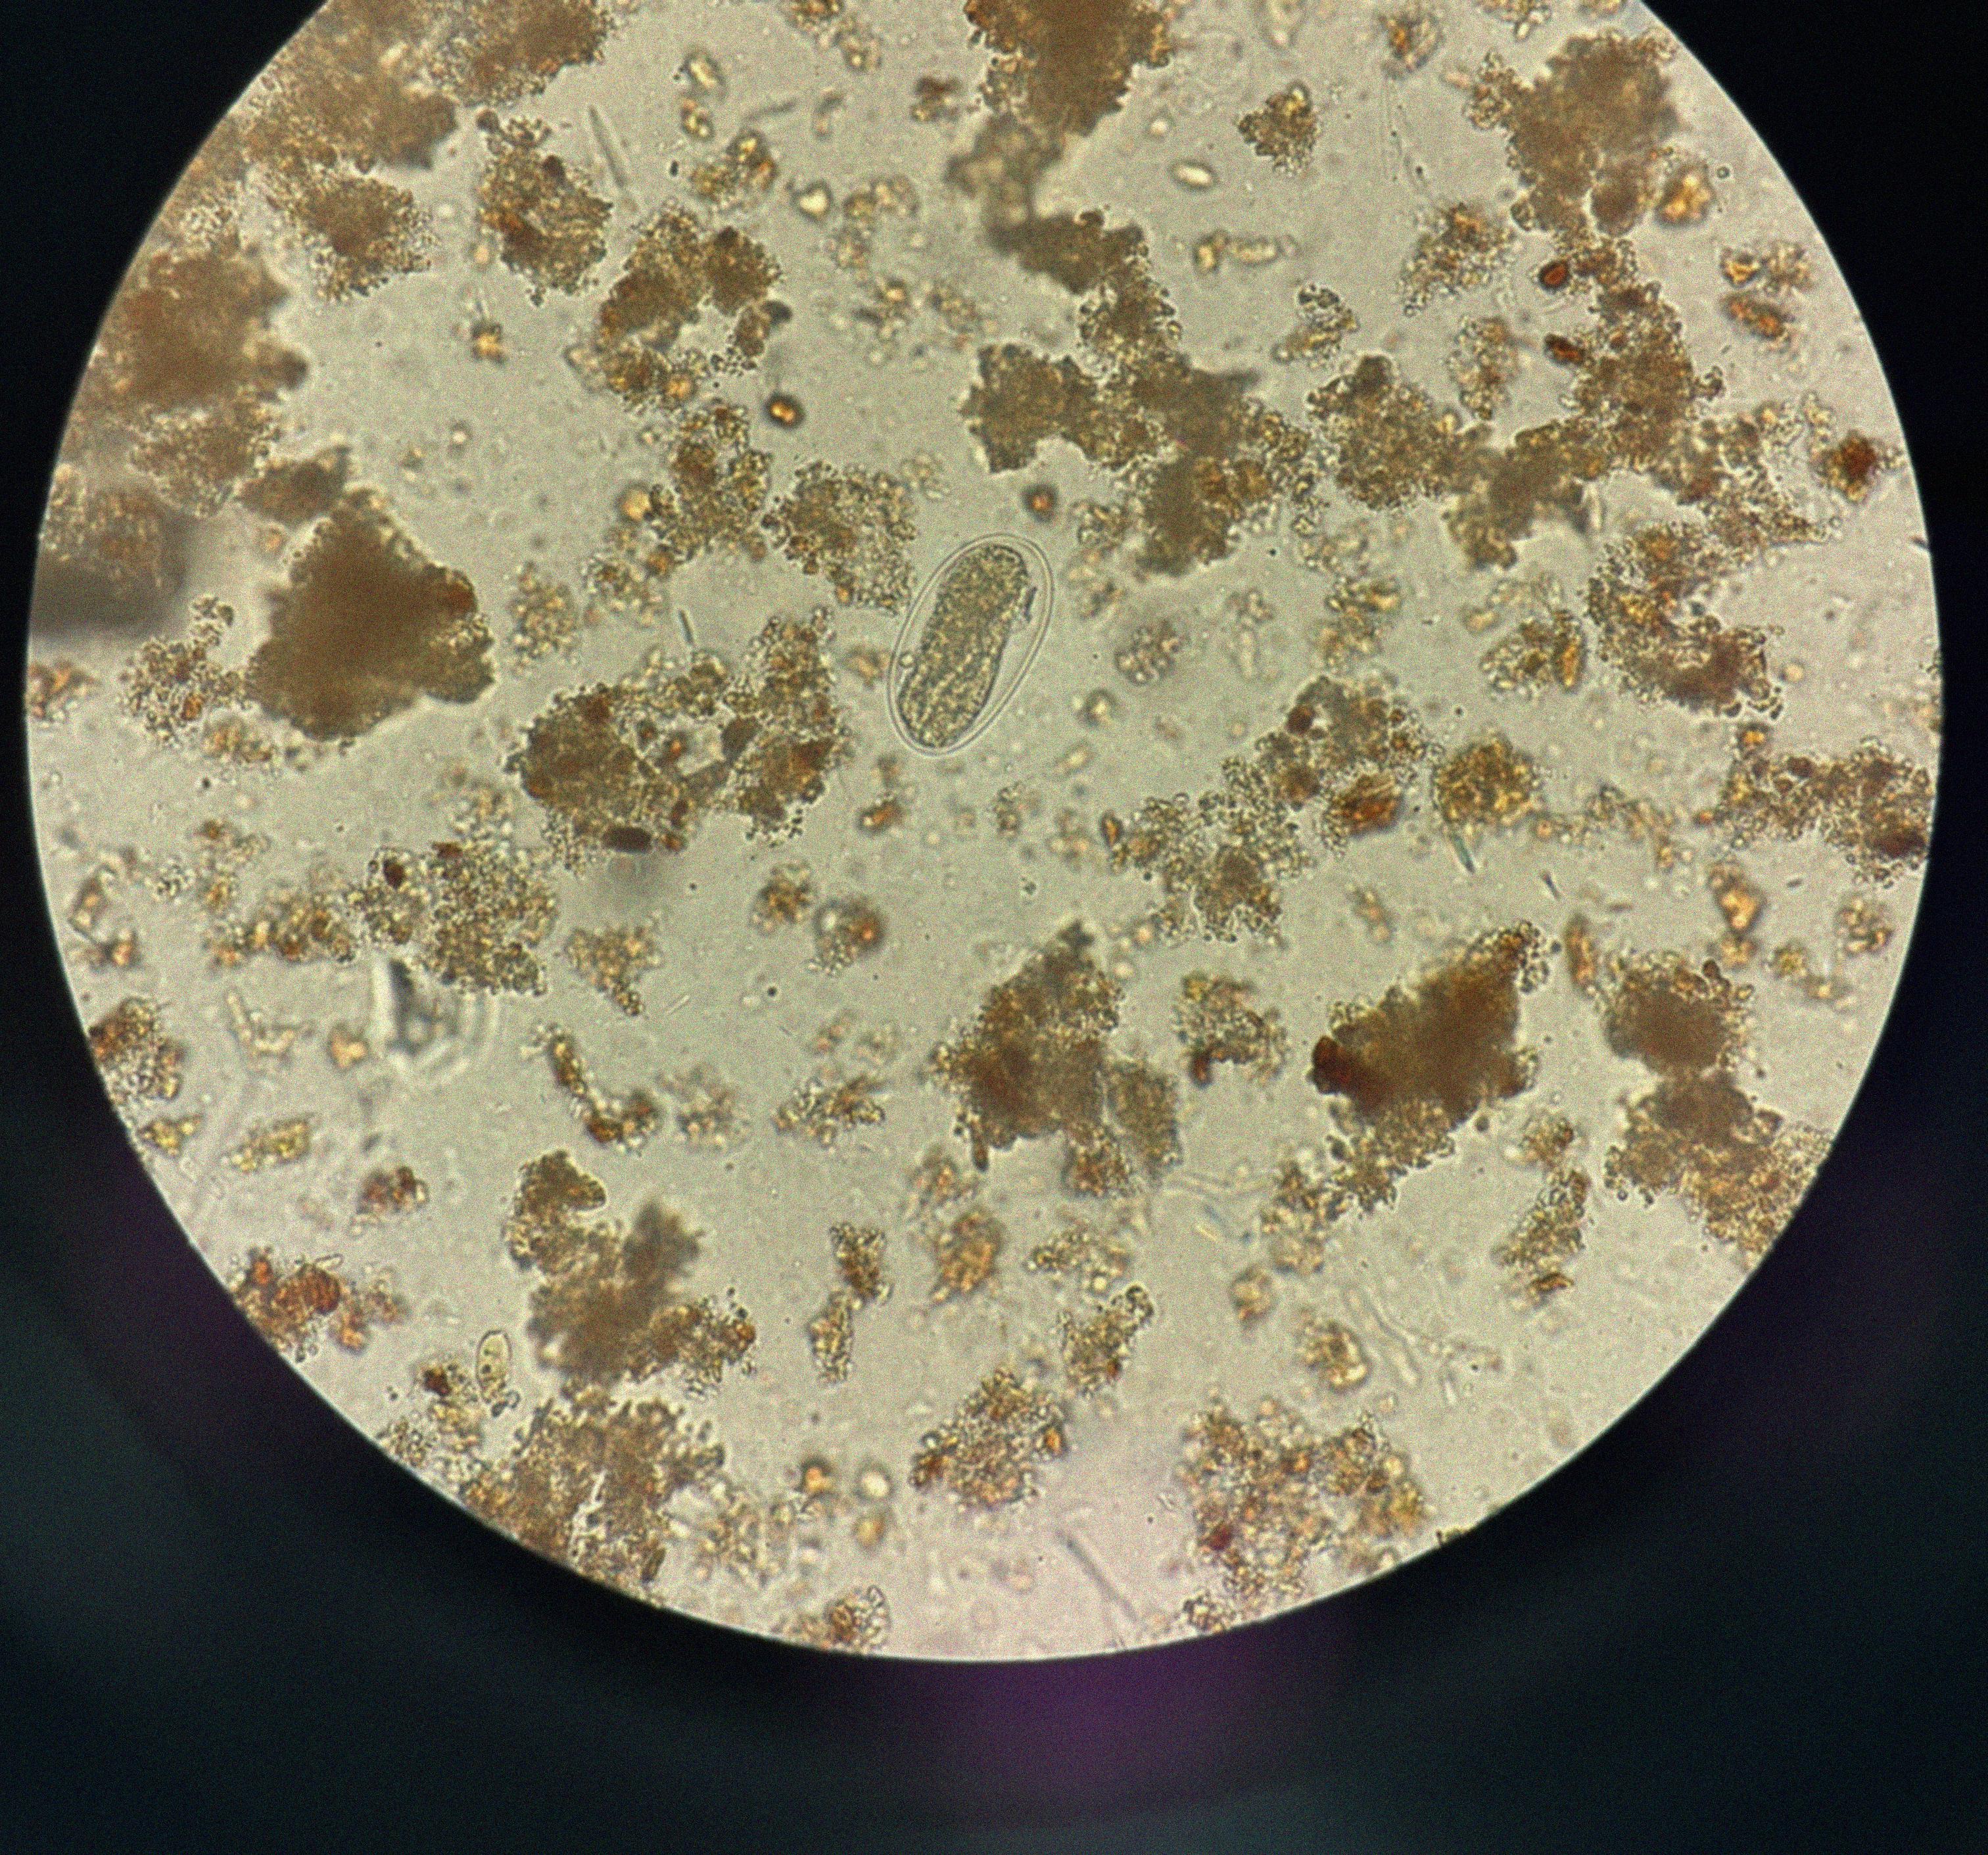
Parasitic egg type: Hookworm egg